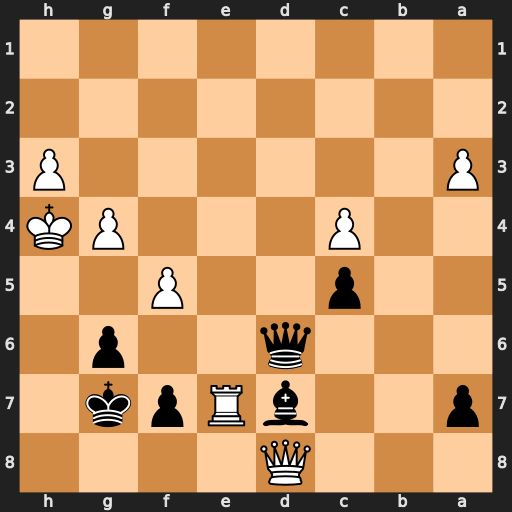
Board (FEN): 3Q4/p2bRpk1/3q2p1/2p2P2/2P3PK/P6P/8/8
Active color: b
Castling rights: -
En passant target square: -
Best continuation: g5+ Kh5 Qh6#